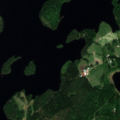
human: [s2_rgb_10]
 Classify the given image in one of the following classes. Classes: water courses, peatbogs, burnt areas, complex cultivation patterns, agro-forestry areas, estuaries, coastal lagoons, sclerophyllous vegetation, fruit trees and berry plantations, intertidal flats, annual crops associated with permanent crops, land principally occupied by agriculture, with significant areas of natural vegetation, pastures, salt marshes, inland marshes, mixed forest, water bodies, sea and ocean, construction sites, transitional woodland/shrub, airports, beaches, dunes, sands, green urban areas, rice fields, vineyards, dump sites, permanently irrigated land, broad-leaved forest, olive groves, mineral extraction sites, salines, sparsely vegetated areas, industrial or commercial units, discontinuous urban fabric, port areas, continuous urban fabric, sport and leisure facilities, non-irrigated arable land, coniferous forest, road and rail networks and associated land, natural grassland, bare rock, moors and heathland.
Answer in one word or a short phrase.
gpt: land principally occupied by agriculture, with significant areas of natural vegetation, mixed forest, water bodies